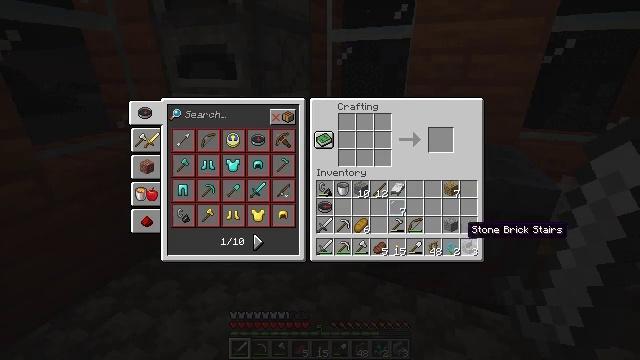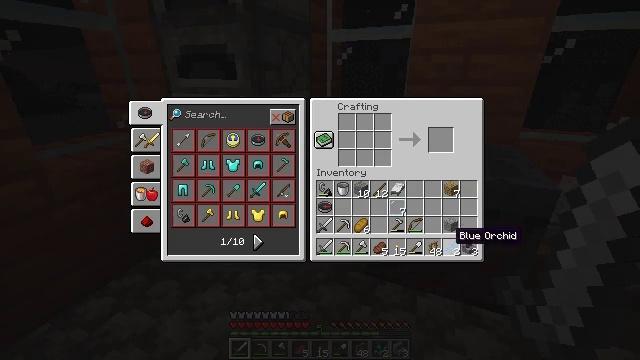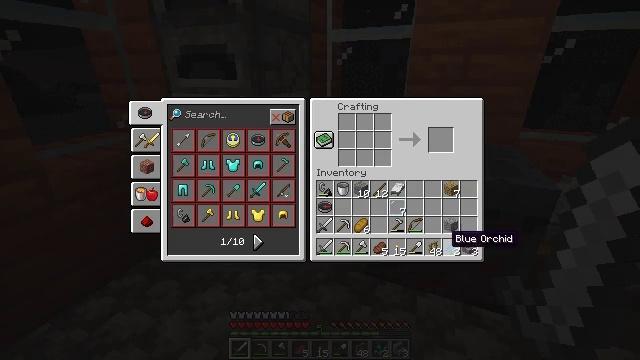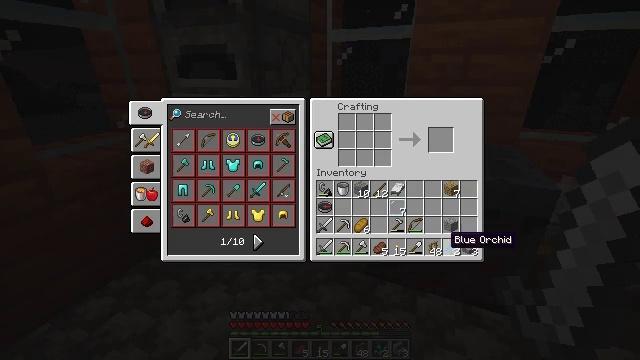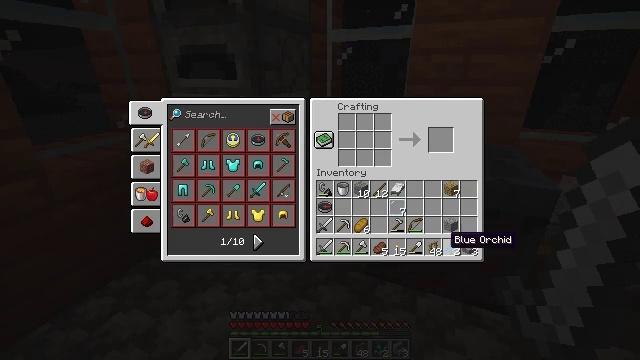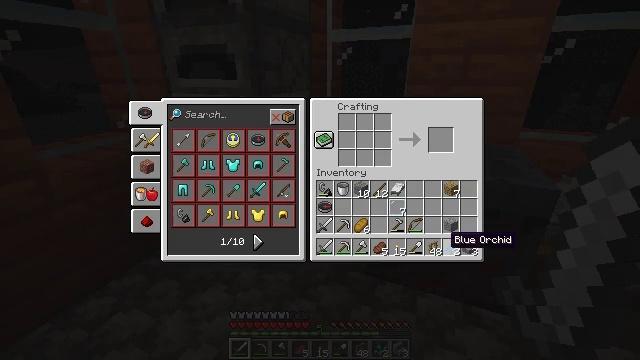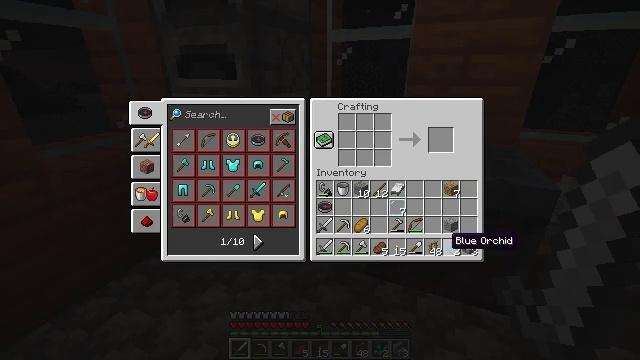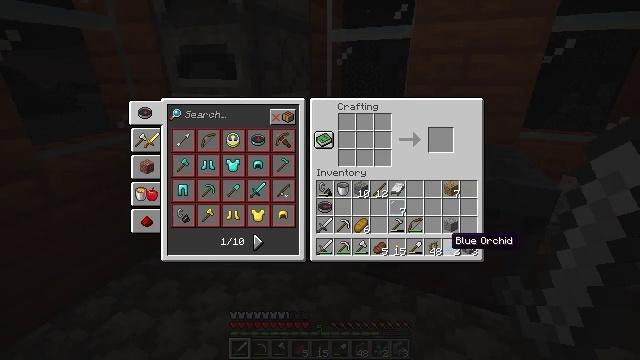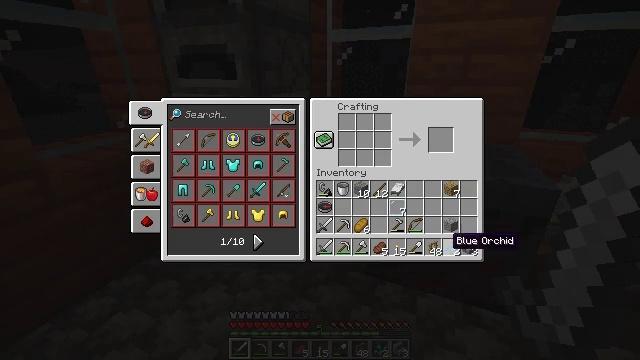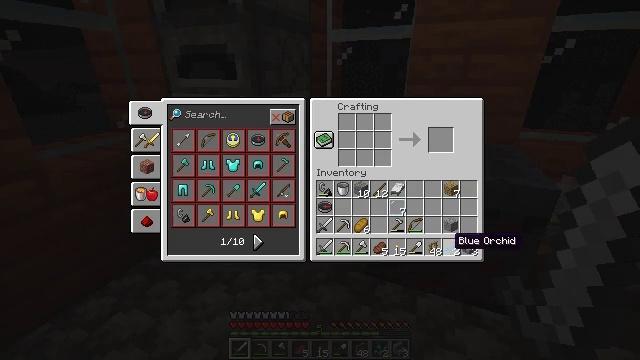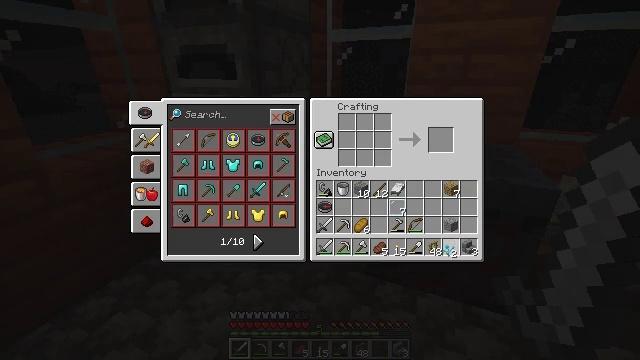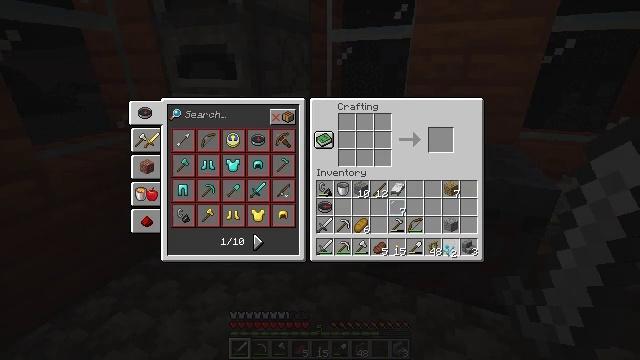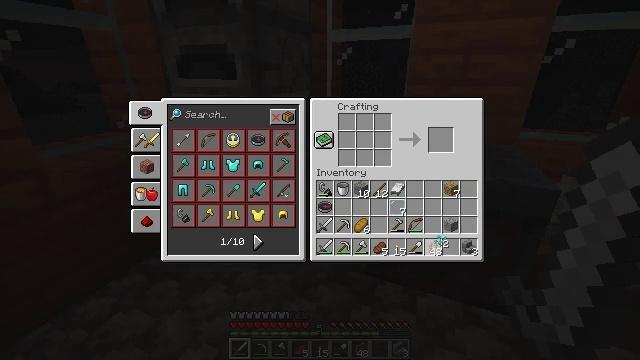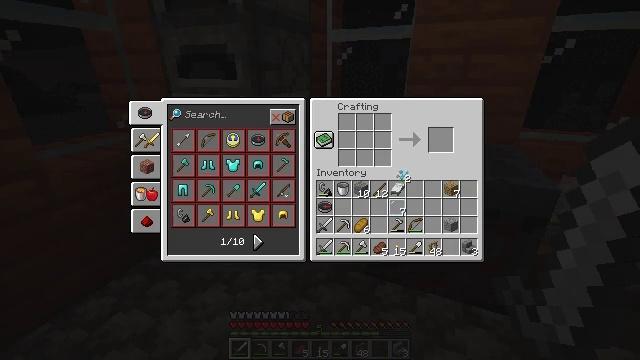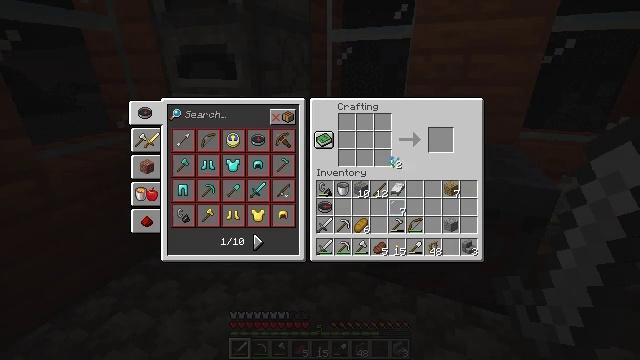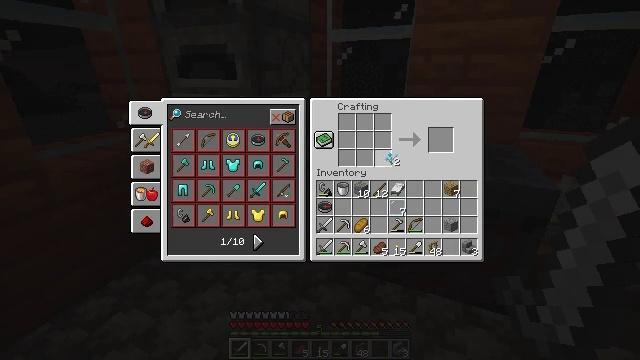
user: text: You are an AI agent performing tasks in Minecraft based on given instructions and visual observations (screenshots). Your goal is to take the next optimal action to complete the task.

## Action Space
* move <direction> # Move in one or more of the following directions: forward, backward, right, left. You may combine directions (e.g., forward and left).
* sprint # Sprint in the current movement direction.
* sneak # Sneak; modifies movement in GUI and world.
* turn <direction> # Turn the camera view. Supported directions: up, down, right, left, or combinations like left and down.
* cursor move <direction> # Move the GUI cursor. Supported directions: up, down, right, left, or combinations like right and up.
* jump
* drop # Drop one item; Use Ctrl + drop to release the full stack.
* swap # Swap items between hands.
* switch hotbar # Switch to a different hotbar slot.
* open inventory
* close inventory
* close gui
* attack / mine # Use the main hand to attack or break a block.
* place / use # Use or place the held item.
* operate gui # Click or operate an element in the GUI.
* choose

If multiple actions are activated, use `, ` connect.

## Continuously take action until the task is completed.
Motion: motion action
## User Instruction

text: Craft light blue dye.
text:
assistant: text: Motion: turn left
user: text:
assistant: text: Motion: no_op
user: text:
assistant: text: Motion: no_op
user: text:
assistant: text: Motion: no_op
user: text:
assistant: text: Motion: no_op
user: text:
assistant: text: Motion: no_op
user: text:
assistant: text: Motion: no_op
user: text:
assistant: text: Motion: no_op
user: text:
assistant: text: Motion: no_op
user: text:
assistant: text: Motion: attack / mine
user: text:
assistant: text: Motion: attack / mine
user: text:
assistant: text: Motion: turn left and up, attack / mine
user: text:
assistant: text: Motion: turn left and up
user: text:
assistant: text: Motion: turn left and up
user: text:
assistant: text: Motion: no_op
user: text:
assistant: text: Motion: no_op
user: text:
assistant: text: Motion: no_op
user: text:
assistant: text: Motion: no_op
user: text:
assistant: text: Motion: no_op
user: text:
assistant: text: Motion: no_op
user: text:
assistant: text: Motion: turn left
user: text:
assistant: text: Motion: turn left
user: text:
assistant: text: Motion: no_op
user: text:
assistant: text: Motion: attack / mine
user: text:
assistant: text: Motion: attack / mine
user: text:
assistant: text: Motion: attack / mine
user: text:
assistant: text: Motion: attack / mine
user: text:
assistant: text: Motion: no_op
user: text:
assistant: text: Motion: no_op
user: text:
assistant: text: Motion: no_op